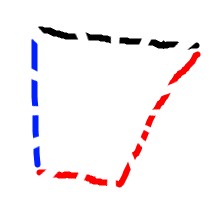
Shape: trapezoid